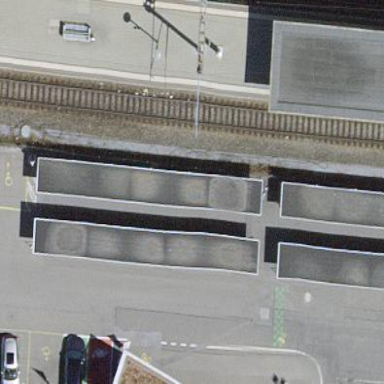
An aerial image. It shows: Bicycle parking area with stands.